Current action and preconditions to check: path_clear

Your task: For each precondition in the list above, predict whether it will hold at this action.

Consider the current scene as observed from the mobile robot's camera, and analyze the predicted future states of all dynamic agents (e.g., people, animals, vehicles, or any moving entities) within the NEXT SECOND.

IMPORTANT: Only answer "very likely" if you are absolutely certain—based on strong, clear evidence—that a dynamic agent will violate the precondition in the predicted future state. Do NOT answer "very likely" for unlikely, ambiguous, or low-probability risks.

Ask yourself for each precondition: Is there a high probability, with clear and convincing evidence, that the predicted future states of any dynamic agent will interfere with the predicted future state of the currently executing action within the NEXT SECOND, causing that precondition to fail?

Assess the risk level based on these predictions. Use "likely" or "very likely" if motions create a clear risk of interference.

Use "neutral" or "improbable" if agents are nearby but their predicted paths are clearly diverging or non-conflicting.

Failure Risk Categories: "very improbable", "improbable", "neutral", "likely", "very likely"

Answer Format: Output ONLY the probability_of_failure value from these categories: "very improbable", "improbable", "neutral", "likely", "very likely"

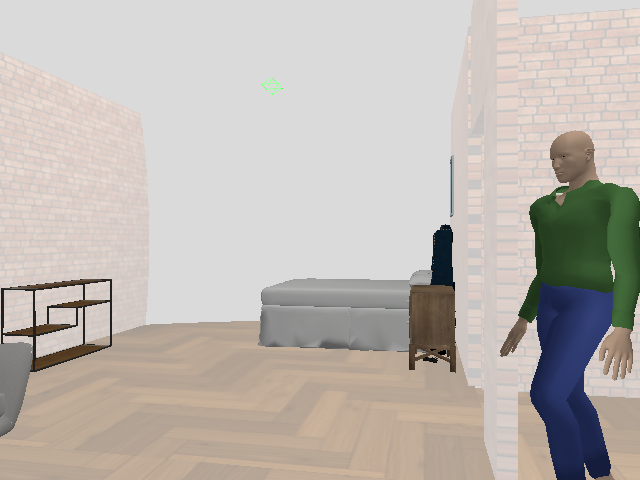

Answer: likely